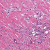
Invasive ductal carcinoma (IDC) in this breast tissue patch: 0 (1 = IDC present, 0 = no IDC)